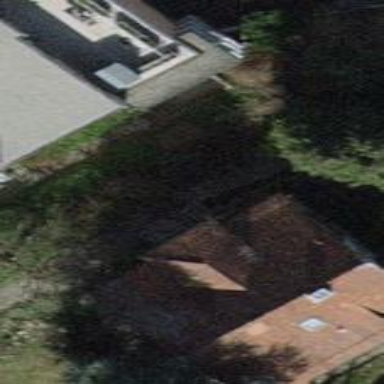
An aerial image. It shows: Building with tile roof.